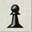
Piece: bP